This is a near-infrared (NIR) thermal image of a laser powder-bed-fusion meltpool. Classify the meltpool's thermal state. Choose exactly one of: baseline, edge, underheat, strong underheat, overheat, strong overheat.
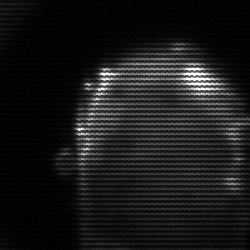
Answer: baseline